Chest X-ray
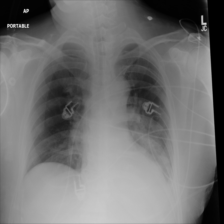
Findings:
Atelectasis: positive
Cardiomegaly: negative
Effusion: negative
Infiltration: positive
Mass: negative
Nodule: negative
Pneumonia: negative
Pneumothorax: negative
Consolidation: negative
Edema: negative
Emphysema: negative
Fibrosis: negative
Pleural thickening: negative
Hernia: negative